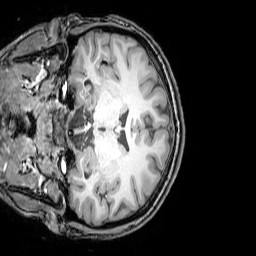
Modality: T1w
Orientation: coronal
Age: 22
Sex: female
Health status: healthy
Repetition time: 0.081 s
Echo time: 0.037 s